Field crop: tomato
Growth stage: 2
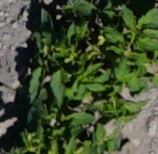
Species: tomato